Interaction volume radius: 5 \u00c5
Interaction volume height: 15 \u00c5
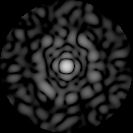
Disorder parameter: 0.8738